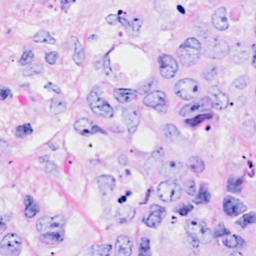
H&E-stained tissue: Breast